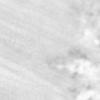
Label: no_change